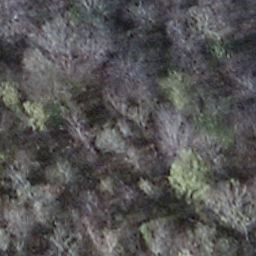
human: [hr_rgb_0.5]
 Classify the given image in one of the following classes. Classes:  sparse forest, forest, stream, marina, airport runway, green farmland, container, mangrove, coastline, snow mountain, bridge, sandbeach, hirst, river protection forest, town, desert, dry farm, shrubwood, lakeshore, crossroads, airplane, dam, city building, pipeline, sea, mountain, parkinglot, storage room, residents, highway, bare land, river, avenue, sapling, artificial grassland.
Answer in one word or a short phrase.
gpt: shrubwood